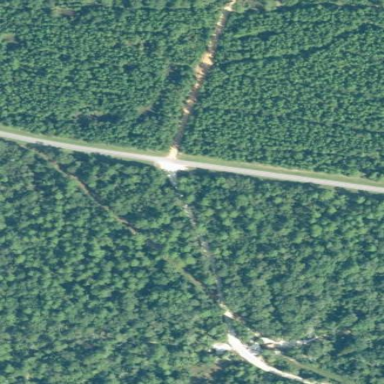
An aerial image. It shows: Forest dominated by needle-leaved trees.